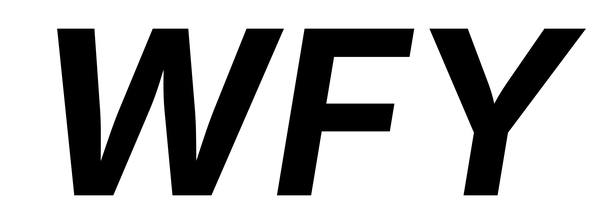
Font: Inter-Italic_Bold_Italic